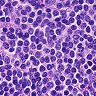
Metastatic tissue present: no